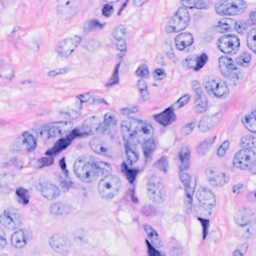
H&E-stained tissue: Breast